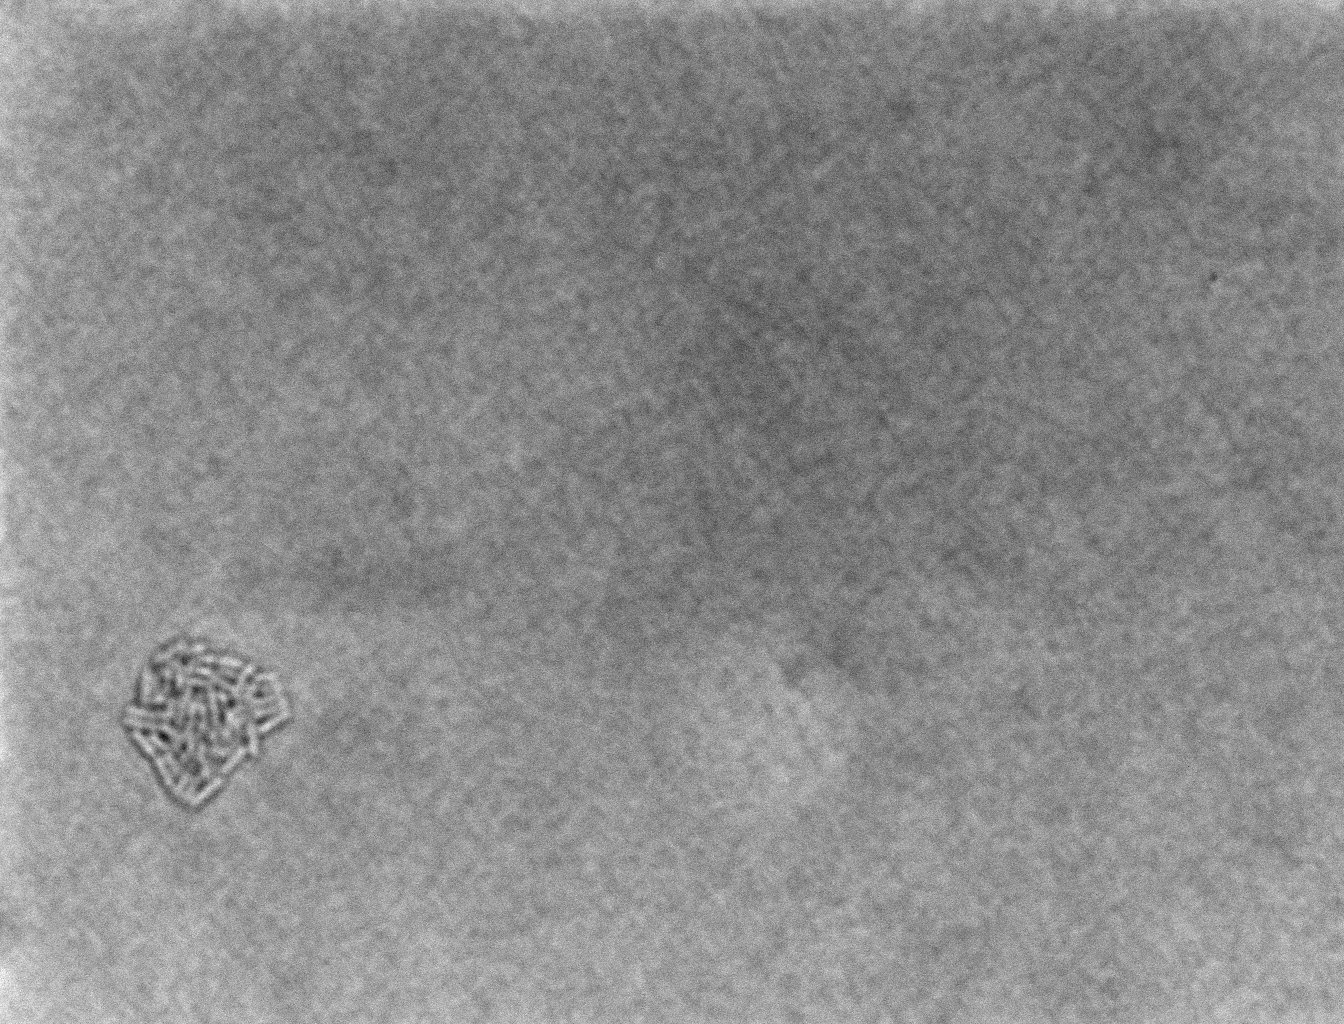
Brightfield microscopy, 60x objective, 3 h incubation